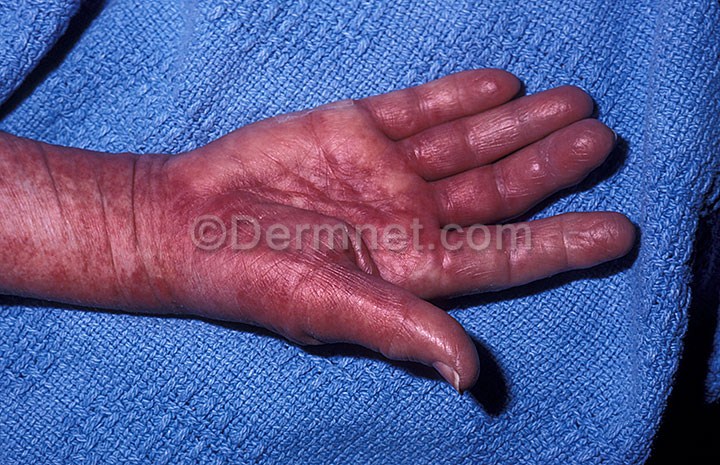
Disease: Systemic Disease